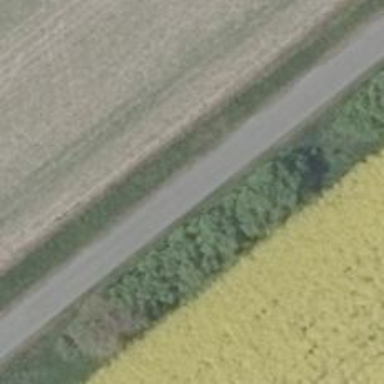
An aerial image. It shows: Unclassified road.